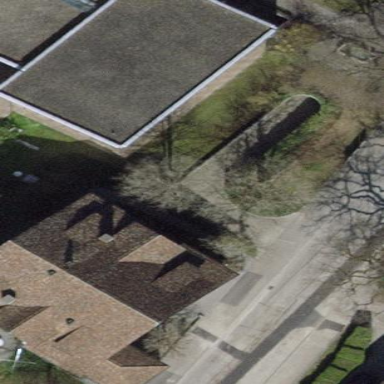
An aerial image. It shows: Building with tile roof.